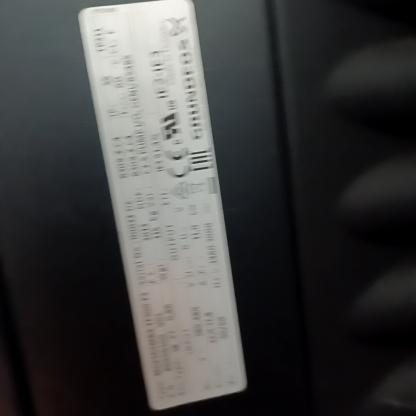
Klasa: tabliczka-znamionowa